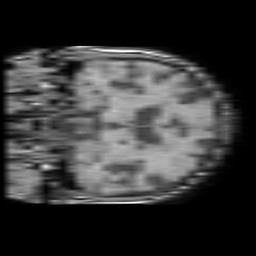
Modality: T1w
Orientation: coronal
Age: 64
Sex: male
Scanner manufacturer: philips
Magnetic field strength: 1.5 T
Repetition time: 0.2065 s
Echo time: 0.00187 s